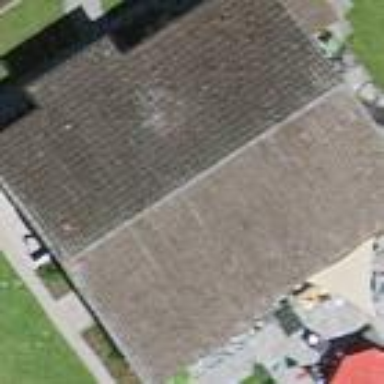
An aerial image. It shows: Residential building with gabled roof.